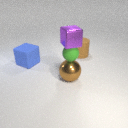
large blue rubber cube to the left of large brown rubber cylinder